Brain MRI, t1w sequence, axial 2D slice.
Patient: age 25, sex F, weight 78 kg, height 1.78 m
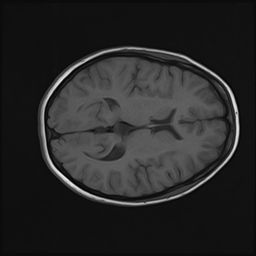